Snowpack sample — Snodgrass Mountain, Crested Butte, Colorado (2/4/25, 12:06 PM MST)
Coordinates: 38.923, -106.968
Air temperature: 35 °F
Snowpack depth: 80 cm
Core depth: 60 cm
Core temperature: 32 °F
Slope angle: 14°, slope face: 78°
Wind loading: low
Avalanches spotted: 0
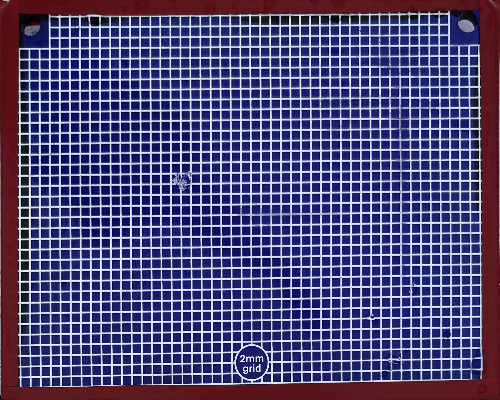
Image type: profile
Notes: No avalanches nearby, unusually warm weather for the last month reported by residents, Collected 25 yards from treeline